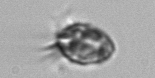
Label: Ciliophora